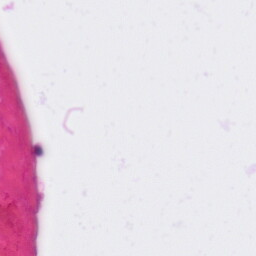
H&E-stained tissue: Colon